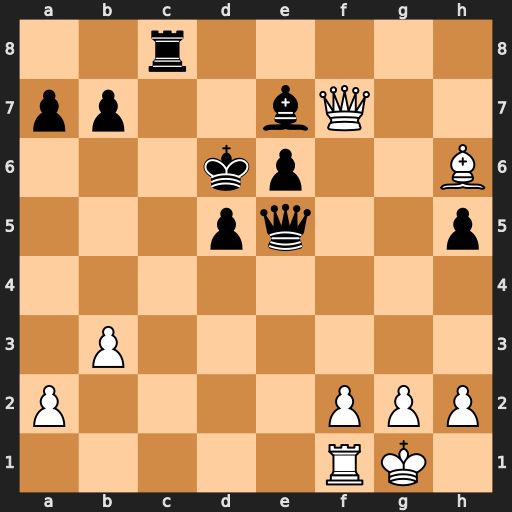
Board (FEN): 2r5/pp2bQ2/3kp2B/3pq2p/8/1P6/P4PPP/5RK1
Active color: w
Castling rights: -
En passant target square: -
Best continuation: Bf4 Qxf4 Qxf4+